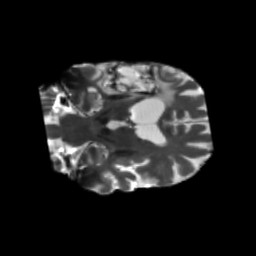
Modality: T2w
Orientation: coronal
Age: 55
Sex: male
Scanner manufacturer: siemens
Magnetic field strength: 3 T
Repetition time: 5.47 s
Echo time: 0.0854 s